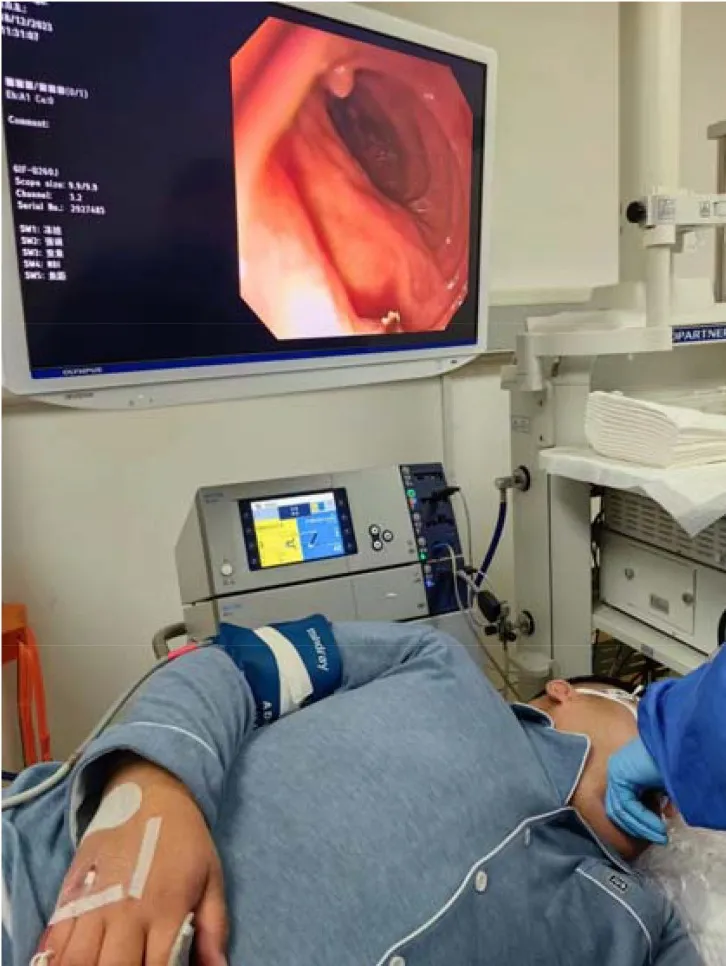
Underwent painless gastroscopic duodenal polypectomy.
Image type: endoscopy (arthroscopy)